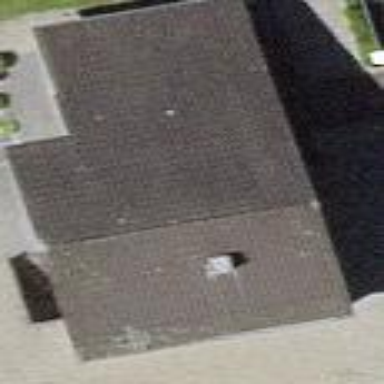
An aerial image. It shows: Simple house.